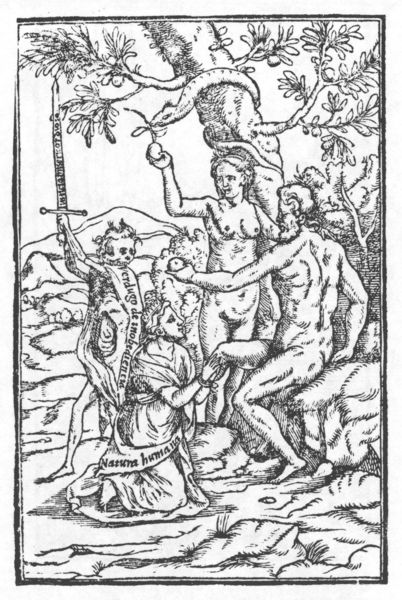
Titel: Nuncio Legato mortal
Schlagwörter: akt, baum, berg, blätter, himmel, mann, nackt, frau, zeichnung, bibel, tod, kirche, boden, wald, garten, apfel, brüste, holzschnitt, berge, grafik, könig, adam, eva, paradies, druck, schwert, erkenntnis, schlange, verführung, skelett, sündenfall, teufel, versuchung, eden, erzengel, baum der erkenntnis, garten eden, schöpfung, erbsünde, baum des lebens, natura humana, menschlichkeit, teufen